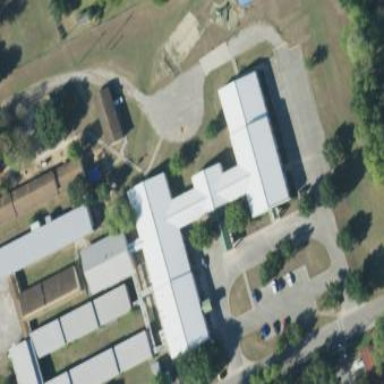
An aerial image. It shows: School.